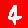
Digit: 4